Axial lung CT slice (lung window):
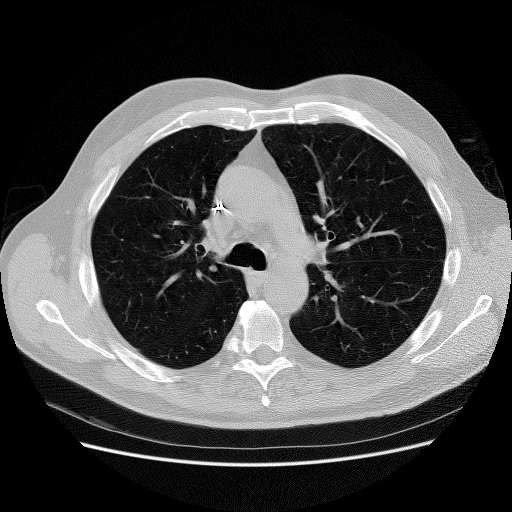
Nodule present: yes
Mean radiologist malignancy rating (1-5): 3